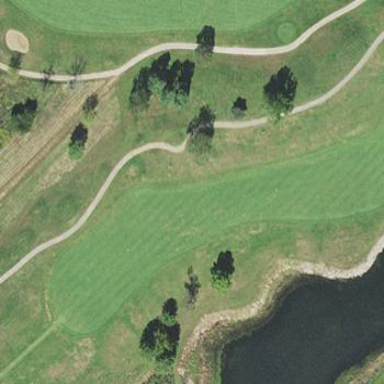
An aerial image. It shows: Golf fairway surrounded by grass.